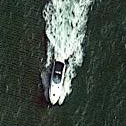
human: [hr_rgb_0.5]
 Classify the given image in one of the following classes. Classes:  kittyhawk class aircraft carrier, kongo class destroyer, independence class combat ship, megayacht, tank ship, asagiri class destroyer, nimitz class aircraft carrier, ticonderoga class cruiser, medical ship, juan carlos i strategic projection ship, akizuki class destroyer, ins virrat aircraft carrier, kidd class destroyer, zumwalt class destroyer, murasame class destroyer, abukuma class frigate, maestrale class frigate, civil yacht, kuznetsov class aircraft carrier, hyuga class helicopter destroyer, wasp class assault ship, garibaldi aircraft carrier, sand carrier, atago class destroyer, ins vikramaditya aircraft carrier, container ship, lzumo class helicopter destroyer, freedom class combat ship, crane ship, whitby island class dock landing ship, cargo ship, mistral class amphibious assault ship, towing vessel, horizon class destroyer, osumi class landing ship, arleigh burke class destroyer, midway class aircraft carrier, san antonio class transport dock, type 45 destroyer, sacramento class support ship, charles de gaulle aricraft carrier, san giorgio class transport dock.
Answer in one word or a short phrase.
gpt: Civil yacht